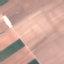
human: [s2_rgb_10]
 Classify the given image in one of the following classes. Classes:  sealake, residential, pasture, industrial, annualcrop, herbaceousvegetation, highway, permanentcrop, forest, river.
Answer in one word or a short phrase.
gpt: AnnualCrop